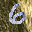
Label: 6